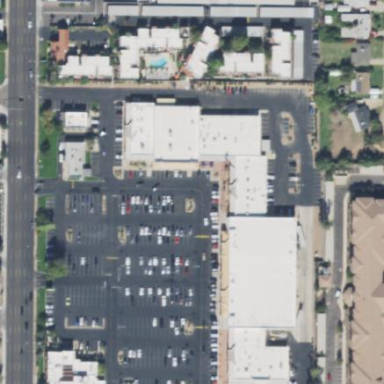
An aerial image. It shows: Retail building.